Question: Is it possible to draw a path like the image below? It is basically a circle with gaps in between.
I was just able to make a circle so far using SVG path -
<URL>
'''
<svg xmlns="http://www.w3.org/2000/svg" version="1.1"
width="500px" height="500px">
<path
d="
M 100, 250
a 150,150 0 1,0 300,0
a 150,150 0 1,0 -300,0
"
/>
</svg>
'''

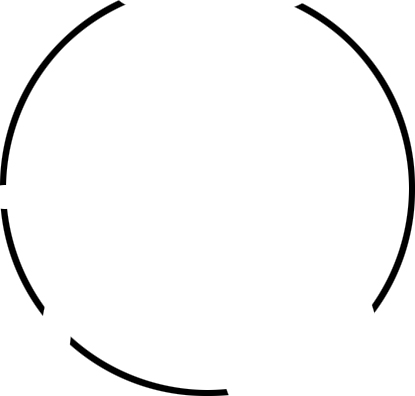
Answer: Yes is the basic answer. You could draw individual arcs (ie. one '<path>' per arc), or you can have a path with multiple subpaths.
'''
<path d="M 100,250 a 150,150 0 1,0 300,0
M 300,0 a 150,150 0 1,0 -300,0" />
'''
However these lines won't end with the oblique angles that your picture has. If you want those, then your best bet is to draw a complete circle and use a '<clipPath>' or '<mask>' to make the gaps.
Here's an approximation of your picture.
'''
<svg xmlns="http://www.w3.org/2000/svg" version="1.1"
width="500px" height="500px">
<path transform="translate(250,250)"
fill="none"
stroke="black"
stroke-width="6"
d="M 39,-145
A 150,150, 0,0,1, 106,106
M 0,150
A 150,150, 0,0,1, -106,106
M -123,86
A 150,150, 0,0,1, -150,0
M -149,-13
A 150,150, 0,0,1, -39,-145" />
</svg>
'''
To make it easier for myself, I've centred the circle at (0,0) and used a transform to move it to the right place on the page. Because I used this trick, it is easier to make sure all my coordinates (the M vales and the last two values in the A) are on the circle's circumference. It's just a bit of simple trigonometry ('sin(angle)*150' and 'cos(angle)*150').
The trickiest part of an arc command is the large arc flag and sweep flag. The following diagram from <URL> is useful to look at.

In your case, you will want to use the same value for all the sweep flags (fifth value in the arc command). Choose either 1 or 0 depending on whether you are going clockwise or anti-clockwise around the circle.
For the large arc flag (fourth value), use 0 if your arc covers less than 180 degrees, or 1 if it is greater than 180 degrees.